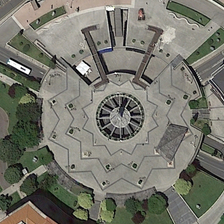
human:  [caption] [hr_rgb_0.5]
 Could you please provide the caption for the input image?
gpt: some green trees are in a circle square .

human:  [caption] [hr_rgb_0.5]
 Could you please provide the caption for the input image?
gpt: some green trees are in a circle square .

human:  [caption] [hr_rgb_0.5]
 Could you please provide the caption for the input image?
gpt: some green trees are in a circle square .

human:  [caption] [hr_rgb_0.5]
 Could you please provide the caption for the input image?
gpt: some green trees are in a circle square .

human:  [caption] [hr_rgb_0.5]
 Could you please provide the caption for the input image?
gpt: some green trees are in a circle square .